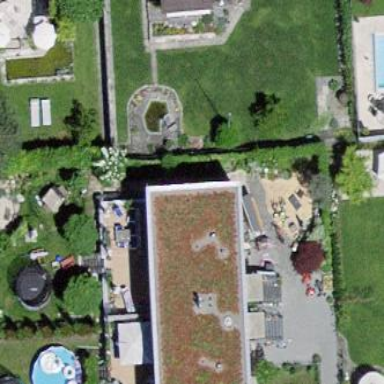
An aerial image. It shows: Detached building with flat roof.